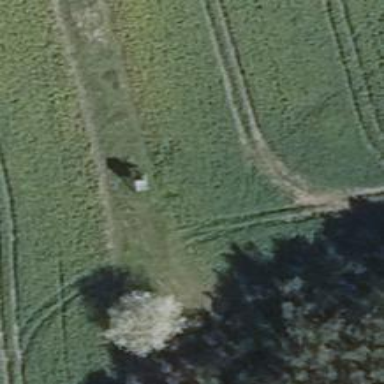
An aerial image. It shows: Hunting stand.